Question: Hello guys im new in flutter and i need help with my app, to put a button under an image in my app main menu,
here is my code so far i build based on <URL>
'''
import 'package:flutter/material.dart';
import 'package:get/get_core/src/get_main.dart';
import 'package:get/get_navigation/get_navigation.dart';
import 'Reminder/ui/home_reminder.dart';
import 'Reminder/ui/widgets/button.dart';
void main() {
// debugPaintSizeEnabled = true;
runApp(const HomePage());
}
class HomePage extends StatelessWidget {
const HomePage({super.key});
@override
Widget build(BuildContext context) {
return MaterialApp(
debugShowCheckedModeBanner: false,
home: Scaffold(
appBar: AppBar(
title: const Text('Medicine Reminder App'),
),
body: Stack(
children: [
Image.asset(
'images/MenuImg.jpg',
width: 600,
height: 200,
fit: BoxFit.cover,
),
],
),
),
);
}
}
'''
what i wanna do is put a button to navigate to a different page.
Here is a little illustration where i want to put my button

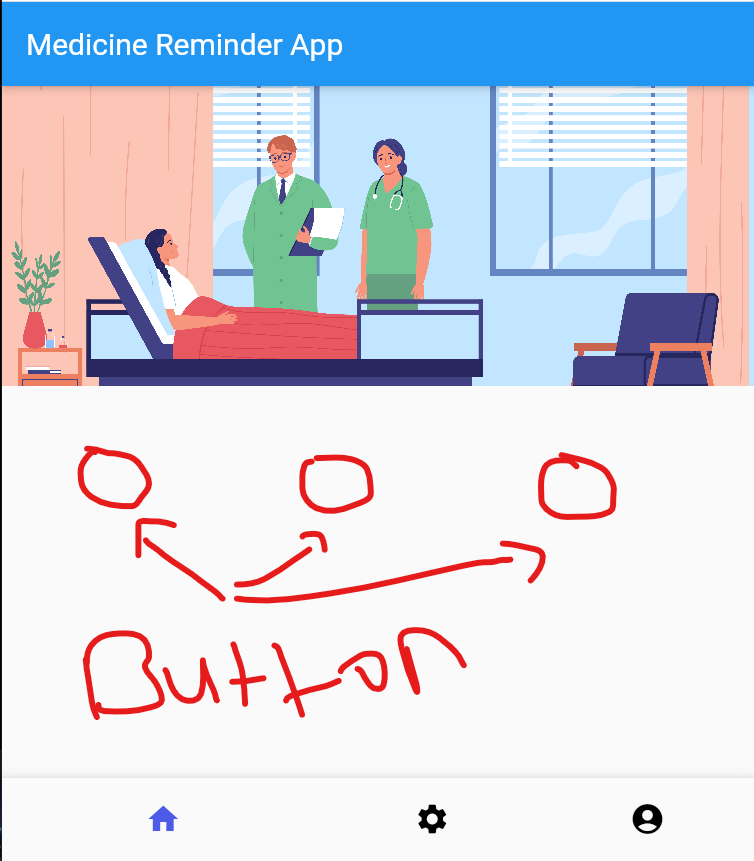
Answer: You need to use the widget 'Column' in the body argument of your 'Scaffold' widget to have the possibility to add multiple widgets in a column view on your screen.
You can find a fully working example at this <URL>.
You can also find the code without any preview here:
'''
import 'package:flutter/material.dart';
void main() {
// debugPaintSizeEnabled = true;
runApp(const HomePage());
}
class HomePage extends StatelessWidget {
const HomePage({super.key});
@override
Widget build(BuildContext context) {
return MaterialApp(
debugShowCheckedModeBanner: false,
home: Scaffold(
appBar: AppBar(
title: const Text('Medicine Reminder App'),
),
body: Column(children: [
Stack(
children: [
Image.network(
'https://i.imgur.com/9ZOaH1m.jpeg',
width: 600,
height: 200,
fit: BoxFit.cover,
),
],
),
Row(
mainAxisAlignment: MainAxisAlignment.spaceAround,
children: [
TextButton(
style: ButtonStyle(
backgroundColor: MaterialStateProperty.all(Colors.black)),
onPressed: () {},
child: Text("Button1"),
),
TextButton(
style: ButtonStyle(
backgroundColor: MaterialStateProperty.all(Colors.black)),
onPressed: () {},
child: Text("Button2"),
),
TextButton(
style: ButtonStyle(
backgroundColor: MaterialStateProperty.all(Colors.black)),
onPressed: () {},
child: Text("Button3"),
),
],
)
]),
),
);
}
}
'''